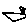
Label: square